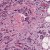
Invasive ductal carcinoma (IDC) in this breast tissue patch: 1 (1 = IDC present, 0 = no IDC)